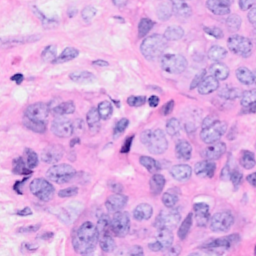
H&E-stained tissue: Breast